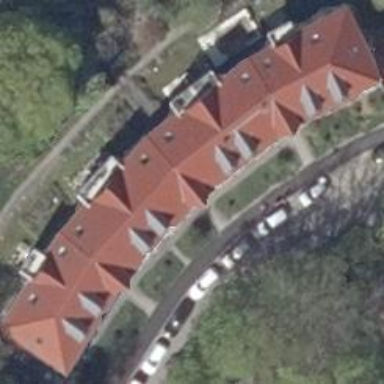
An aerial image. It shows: Hipped-roof apartment building with red roof tiles.